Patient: sex M, age 66
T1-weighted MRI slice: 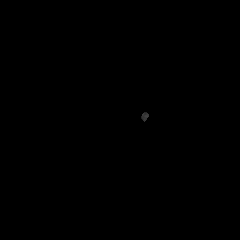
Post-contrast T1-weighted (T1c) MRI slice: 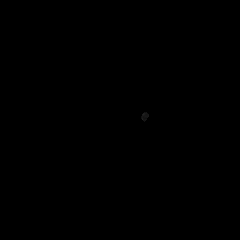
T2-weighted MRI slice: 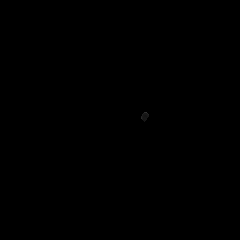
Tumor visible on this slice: no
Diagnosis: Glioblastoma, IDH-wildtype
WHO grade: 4